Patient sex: F
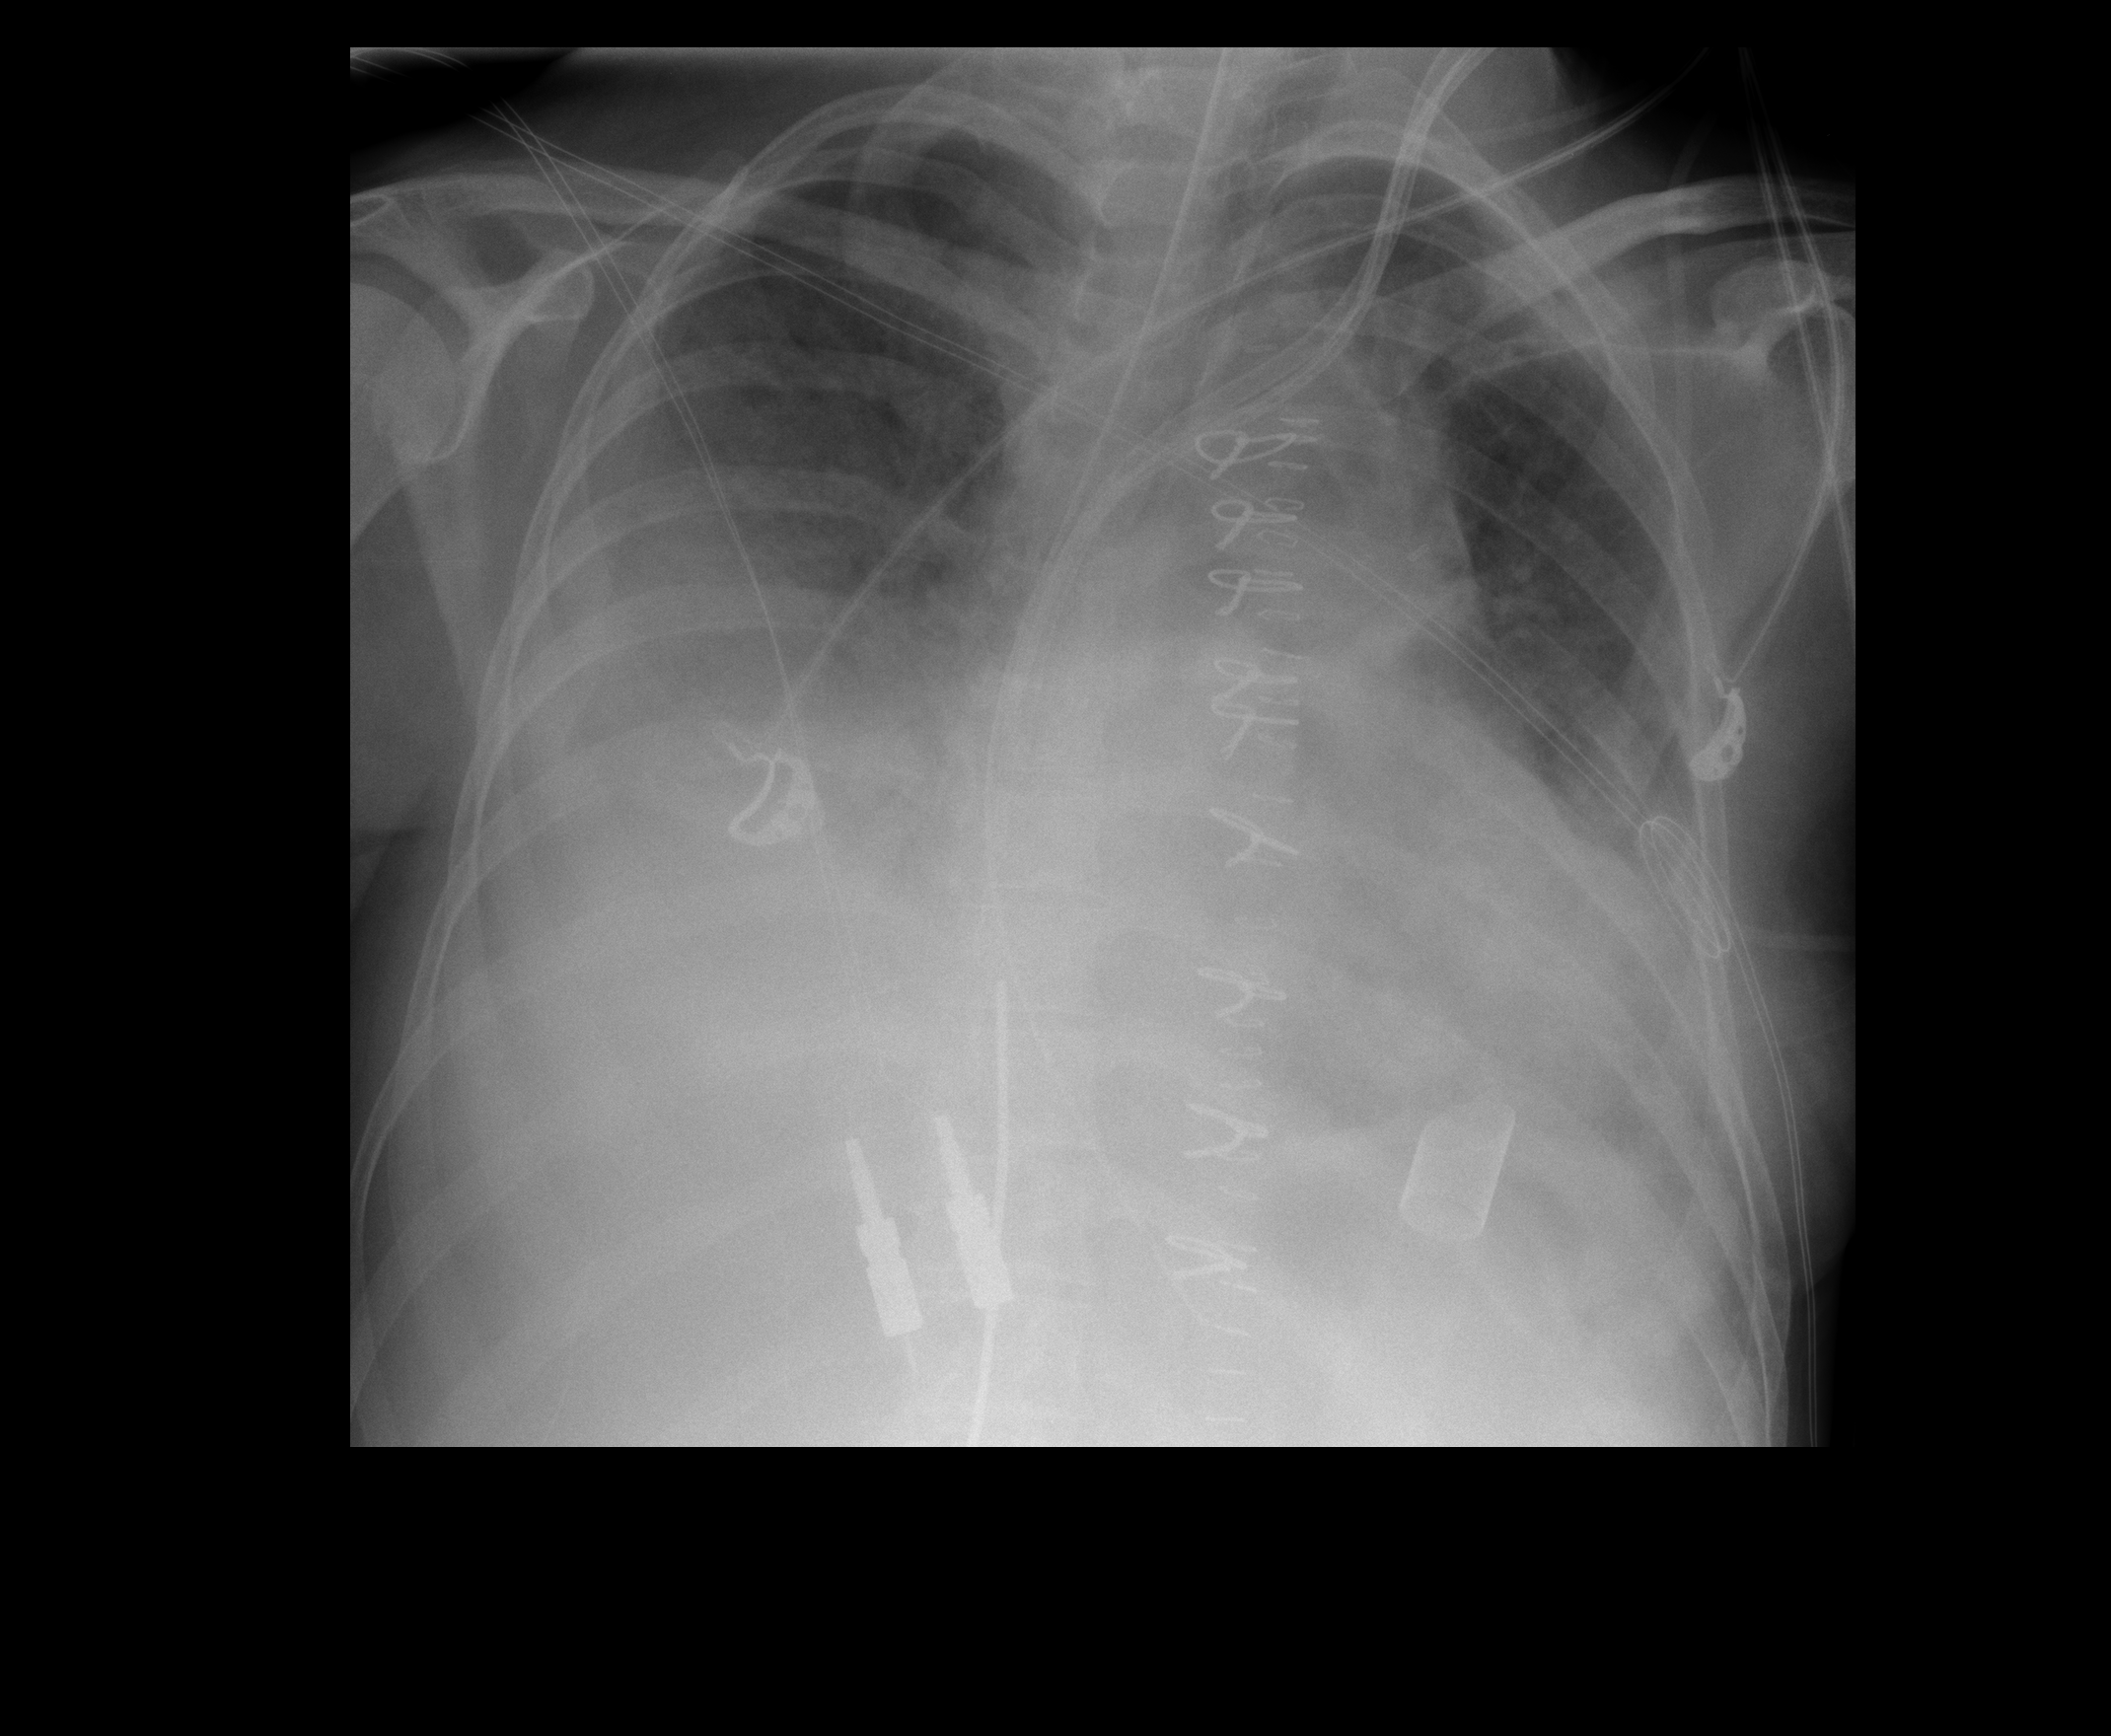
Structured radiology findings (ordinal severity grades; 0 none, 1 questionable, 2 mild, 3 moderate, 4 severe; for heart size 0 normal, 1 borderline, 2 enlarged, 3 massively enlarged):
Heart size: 2
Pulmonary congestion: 2
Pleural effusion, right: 3
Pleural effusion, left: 2
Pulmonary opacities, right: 3
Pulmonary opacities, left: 0
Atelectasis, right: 3
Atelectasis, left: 2